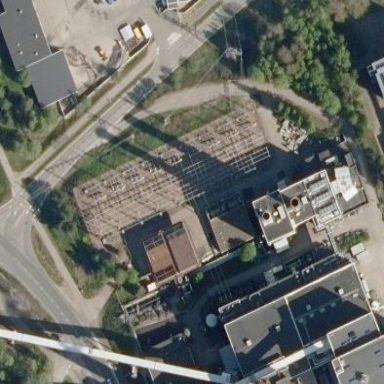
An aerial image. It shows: Industrial building with gas-powered generator.